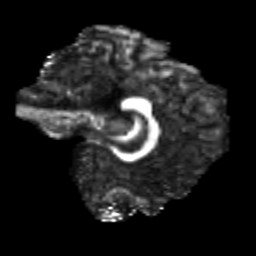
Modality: FA
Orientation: sagittal
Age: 24
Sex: female
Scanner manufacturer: siemens
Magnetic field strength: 3 T
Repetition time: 3.5 s
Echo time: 0.113 s